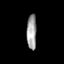
Tissue: prostate
Cell type: T cells
Senescence score: 0.7732
Nuclear area (px): 333
Mean DAPI intensity: 161.727